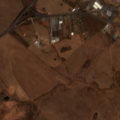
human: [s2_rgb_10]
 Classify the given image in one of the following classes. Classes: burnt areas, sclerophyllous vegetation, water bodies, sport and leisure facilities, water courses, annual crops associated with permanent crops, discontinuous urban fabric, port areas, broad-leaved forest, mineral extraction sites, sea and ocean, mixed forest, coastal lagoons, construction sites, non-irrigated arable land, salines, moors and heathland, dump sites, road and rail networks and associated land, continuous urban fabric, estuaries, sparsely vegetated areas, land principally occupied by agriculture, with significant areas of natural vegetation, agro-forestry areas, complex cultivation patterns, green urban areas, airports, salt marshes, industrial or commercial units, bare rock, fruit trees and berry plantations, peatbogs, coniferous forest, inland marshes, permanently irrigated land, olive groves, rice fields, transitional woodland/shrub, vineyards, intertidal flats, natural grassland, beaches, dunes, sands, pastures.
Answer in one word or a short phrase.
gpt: continuous urban fabric, discontinuous urban fabric, non-irrigated arable land, complex cultivation patterns